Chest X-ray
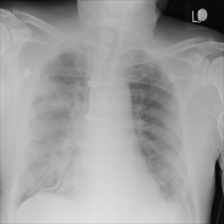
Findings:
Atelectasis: negative
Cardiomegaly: negative
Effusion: negative
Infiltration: negative
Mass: positive
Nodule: negative
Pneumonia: negative
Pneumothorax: negative
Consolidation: negative
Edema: negative
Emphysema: negative
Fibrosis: negative
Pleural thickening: negative
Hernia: negative